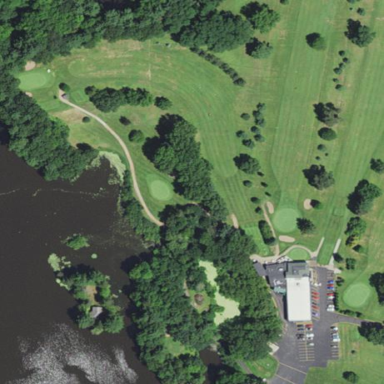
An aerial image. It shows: Area with grass used as rough in golf course.